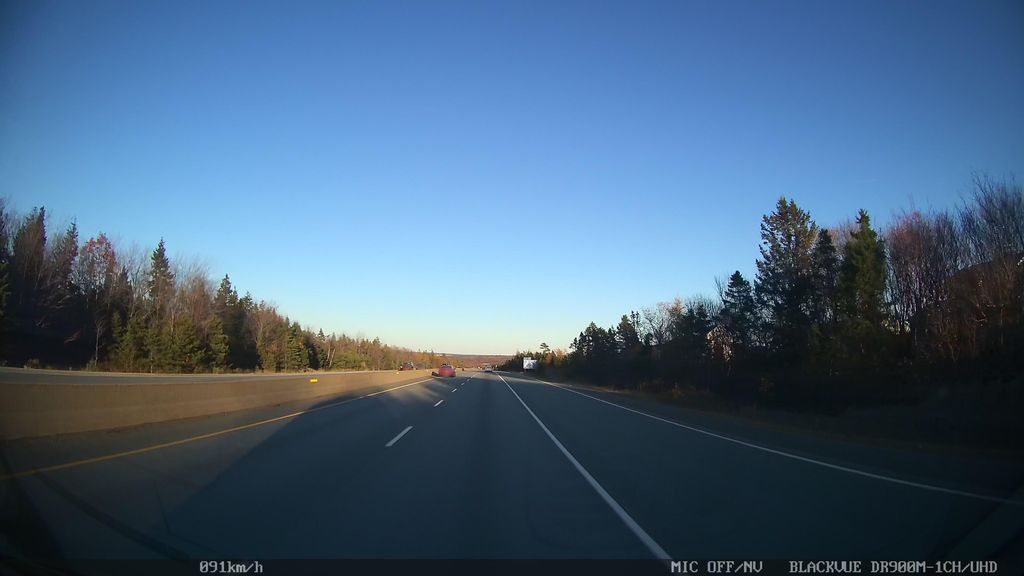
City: halifax